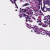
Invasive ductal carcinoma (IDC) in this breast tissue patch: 0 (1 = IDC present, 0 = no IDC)